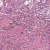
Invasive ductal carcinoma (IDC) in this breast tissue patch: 0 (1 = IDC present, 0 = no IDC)